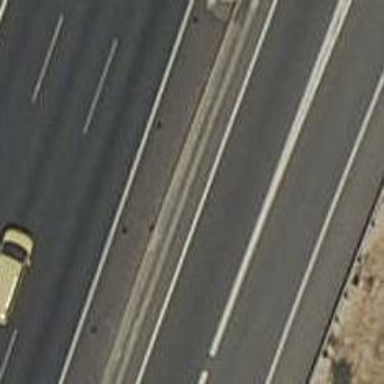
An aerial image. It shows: Motorway link.